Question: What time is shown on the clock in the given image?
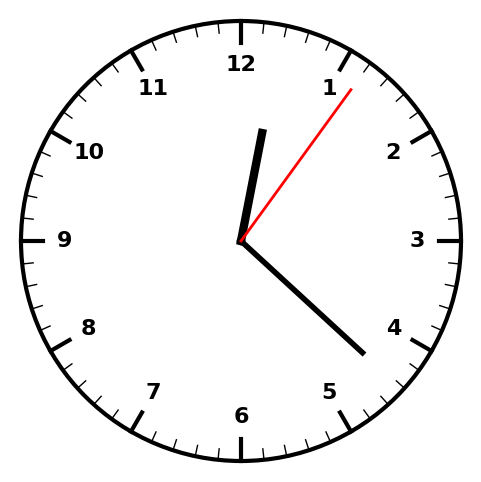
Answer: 12:22:06